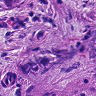
Metastatic tissue present: yes